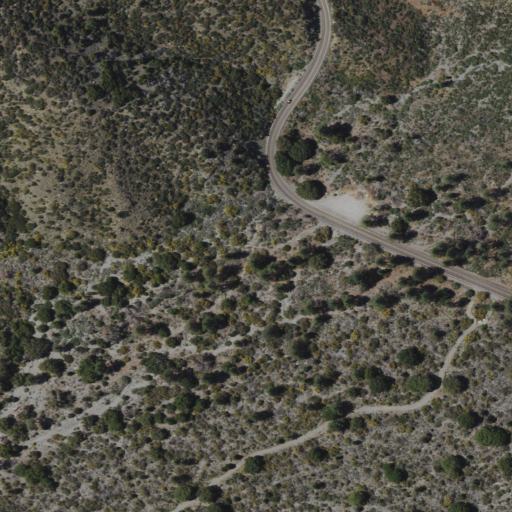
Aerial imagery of valley in California named Slover Canyon containing evergreen forest, shrub, mixed forest, low intensity development, open development, and medium intensity development